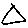
Label: triangle